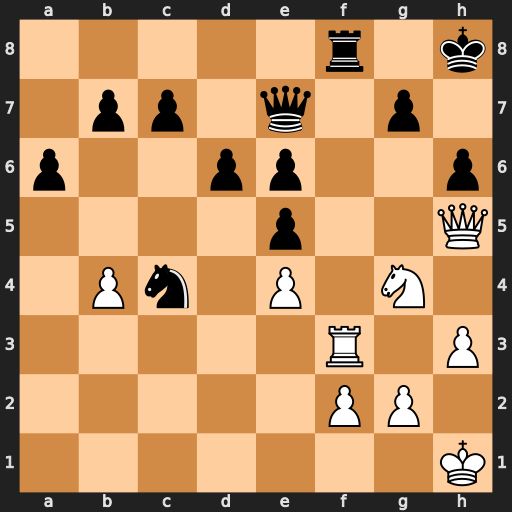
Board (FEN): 5r1k/1pp1q1p1/p2pp2p/4p2Q/1Pn1P1N1/5R1P/5PP1/7K
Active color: w
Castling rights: -
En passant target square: -
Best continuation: Nxh6 Rxf3 Nf5+ Kg8 Nxe7+